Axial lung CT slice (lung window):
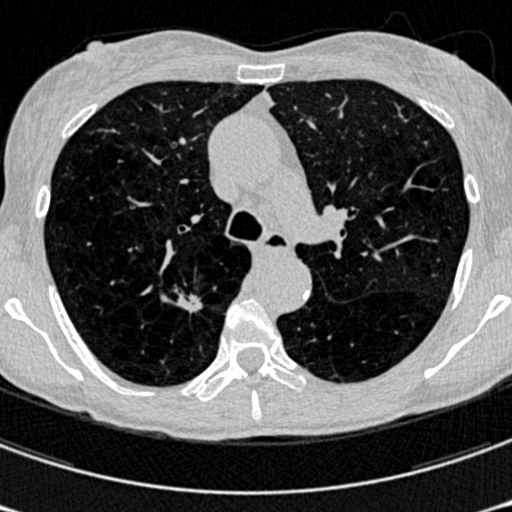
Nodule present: yes
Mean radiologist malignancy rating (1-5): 4.75